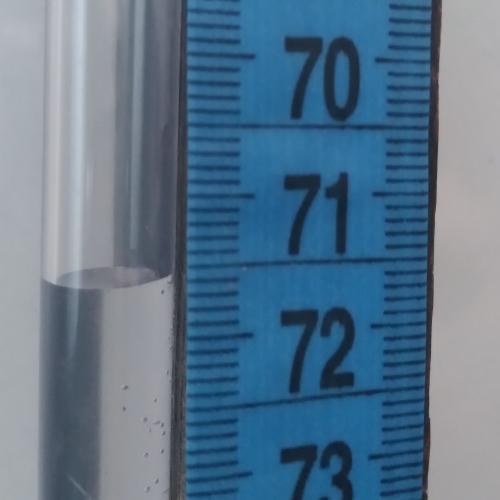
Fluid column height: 71.6 cm